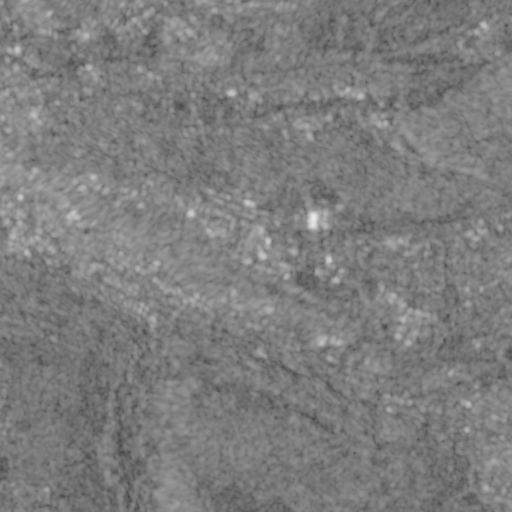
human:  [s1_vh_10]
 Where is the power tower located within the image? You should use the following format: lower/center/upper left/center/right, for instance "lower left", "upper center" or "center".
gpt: The power tower is located in the upper right of the image.
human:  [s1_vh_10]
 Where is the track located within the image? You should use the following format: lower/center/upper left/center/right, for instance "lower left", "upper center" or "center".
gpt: The track is located in the center right of the image.
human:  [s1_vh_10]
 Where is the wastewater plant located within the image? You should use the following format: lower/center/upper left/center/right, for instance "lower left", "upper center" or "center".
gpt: The wastewater plant is located in the lower left of the image.
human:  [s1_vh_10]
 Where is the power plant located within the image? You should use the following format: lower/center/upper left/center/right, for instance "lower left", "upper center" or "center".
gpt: There is no power plant in the image.

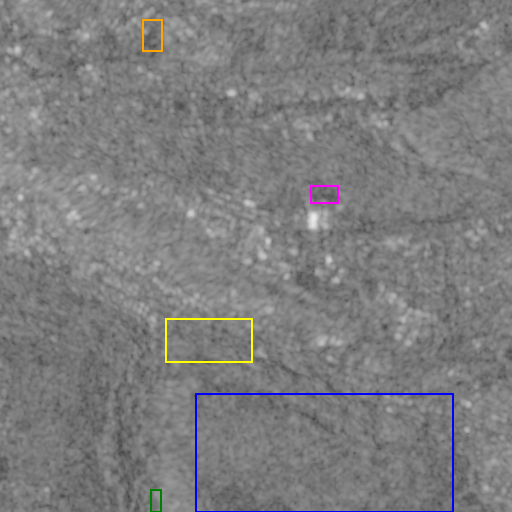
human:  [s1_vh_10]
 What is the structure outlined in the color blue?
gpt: The structure outlined in blue is a crop field.
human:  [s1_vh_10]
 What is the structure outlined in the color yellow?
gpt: The structure outlined in yellow is a park.
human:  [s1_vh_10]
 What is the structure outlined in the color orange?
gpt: The structure outlined in orange is a parking lot.
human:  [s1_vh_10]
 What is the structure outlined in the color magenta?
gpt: The structure outlined in magenta is a track.
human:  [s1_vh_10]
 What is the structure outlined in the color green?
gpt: The structure outlined in green is a wastewater plant.
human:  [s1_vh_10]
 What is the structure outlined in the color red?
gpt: There is no red outline.